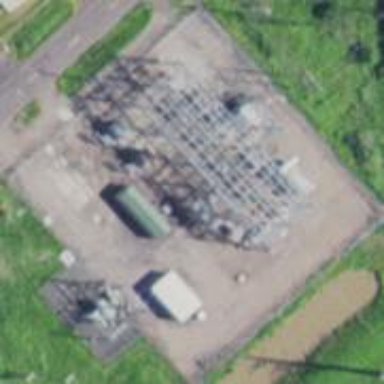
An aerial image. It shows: Outdoor substation at the transmission level.